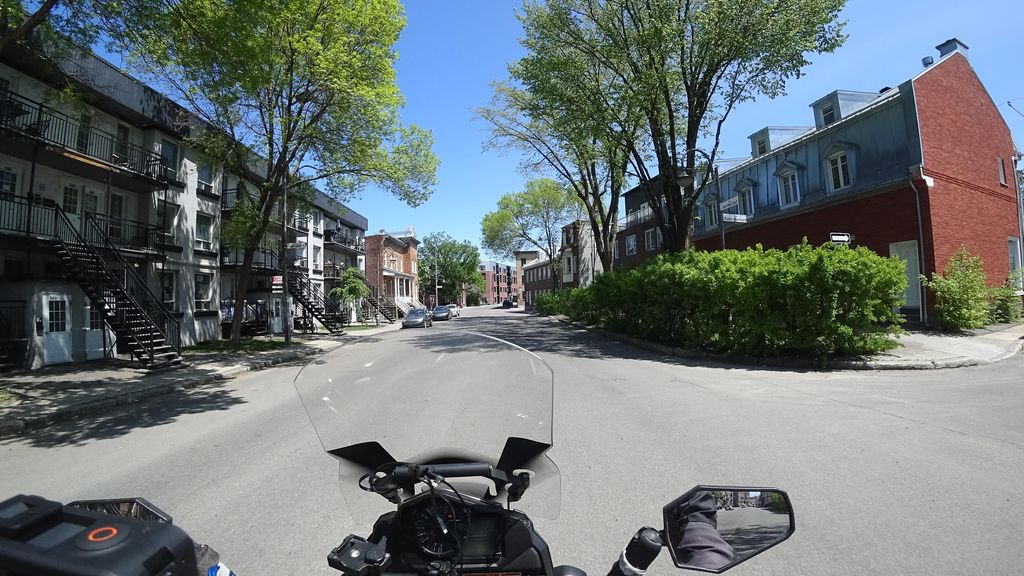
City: quebec_city